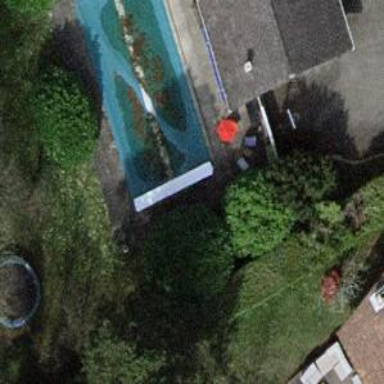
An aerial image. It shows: Swimming pool located in leisure land.